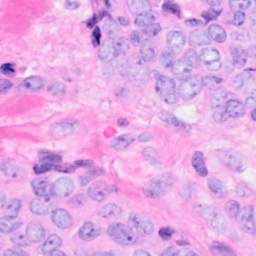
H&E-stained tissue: Breast